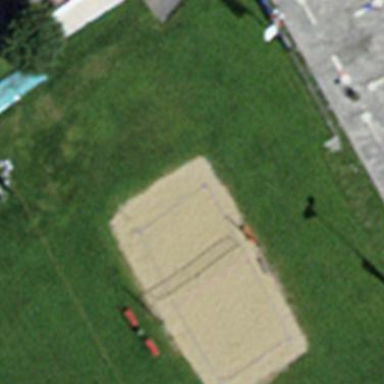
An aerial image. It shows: Tennis court on pitch.